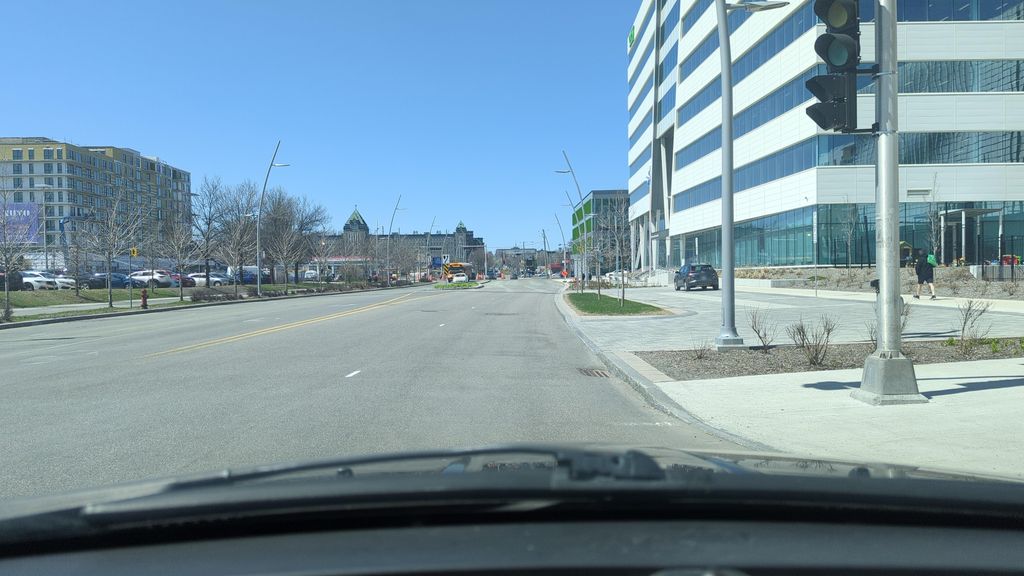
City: quebec_city